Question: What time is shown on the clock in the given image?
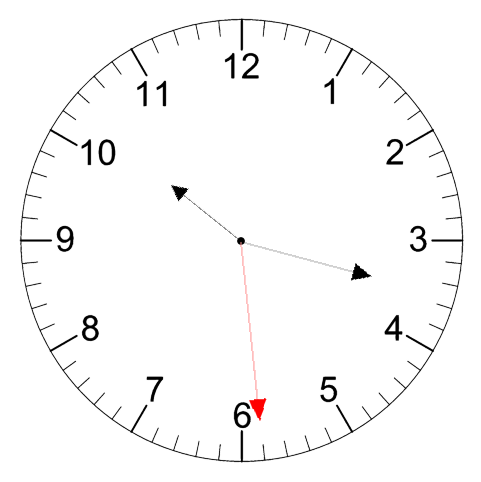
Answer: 10:17:29